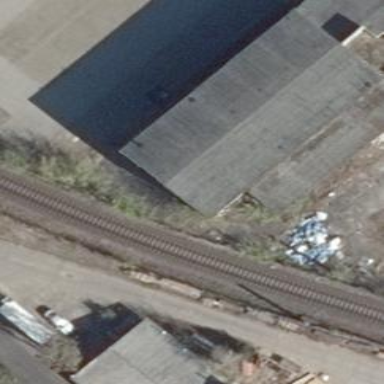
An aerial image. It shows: Industrial building.